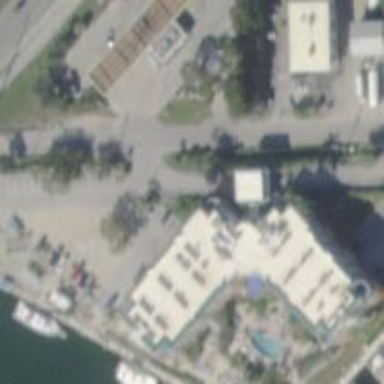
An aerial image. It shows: Hotel building.